Question: I'm new bee to Titanium,
I want to set the UILabel.left based on the previous UILabel.right and I'm using to execute this functionality
Here is the code:
'''
$.password_label.right=$.login_button.center;// This works fine
$.register_label.left=$.password_label.right;// Issue in this line
$.index.open();
'''
Image in which it overlaps, though my aim is to make it side by side.
Thanks in advance
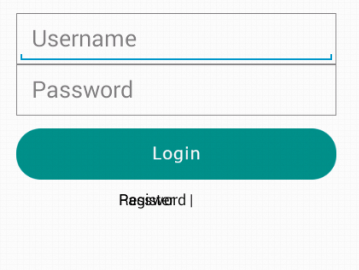
Answer: First of all in Titanium framework, Button.center is a point (Object : {x,y}) ...
you should use layout : horizontal to achieve this :
'''
//In your xml file :
<View class='labeslcontainer'>
<Label id="labelPassword"/>
<Label id="labelRegister"/>
</View>
'''
and the in your tss file :
'''
".labeslcontainer":{
layout:horizontal
}
"#labelPassword":{
text:'your text |',
}
"#labelRegister":{
text: 'your text',
left : 7
}
'''
and so on. Using left in horizontal container will position your labels side by side.